Question: I was tying to add a 'Reference' to 'Microsoft.Office.Interop.Outlook' Namespace in to my web project i'm using .Net 2.0 And visual studio 2012
Which one of the following is the one i should choose to work with 'Outlook 2010'

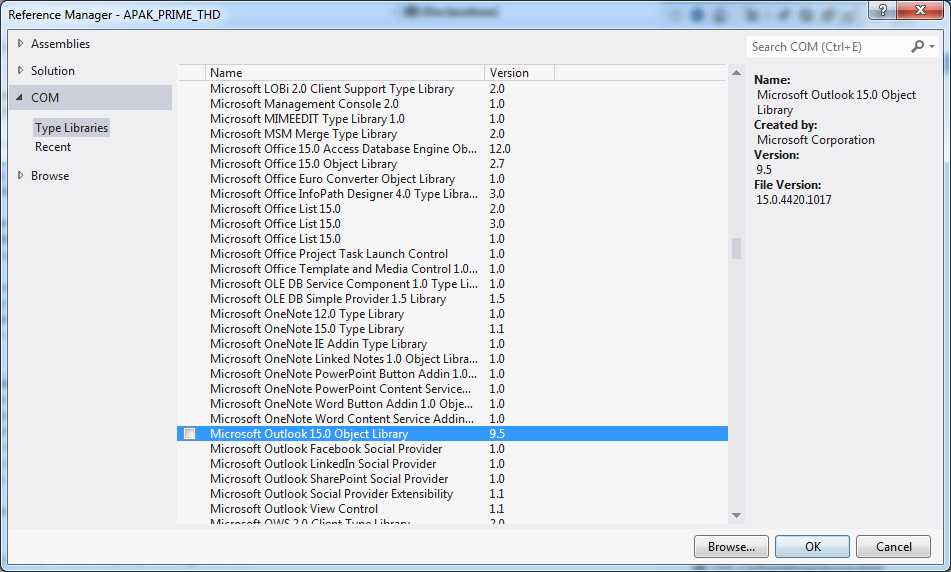
Answer: You've chosen wrong tab in Reference Manager. Choose this tab:

Then find 'Microsoft.Office.Interop.Outlook' library. If you have multiple choice, then look at 'File Version' info - there's a version of Office you can work with: 12.* - 2007, 14.* - 2010, 15.* - 2012.
The best choice is 14.* but the others will mostly work too.
I also need to worry you that Microsoft suggests not to use interop on server side (<URL>